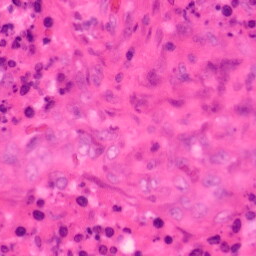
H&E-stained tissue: Colon